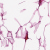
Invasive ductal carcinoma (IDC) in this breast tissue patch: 0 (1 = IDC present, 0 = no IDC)